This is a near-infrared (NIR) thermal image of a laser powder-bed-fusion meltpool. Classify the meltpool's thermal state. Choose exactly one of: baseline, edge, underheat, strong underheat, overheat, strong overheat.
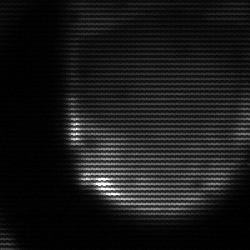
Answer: edge